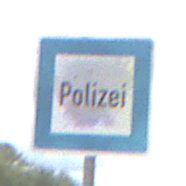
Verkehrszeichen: Polizei
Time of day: Midday
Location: Outdoor (Nature)
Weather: PartlyCloudy
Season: NotSpecified
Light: Natural